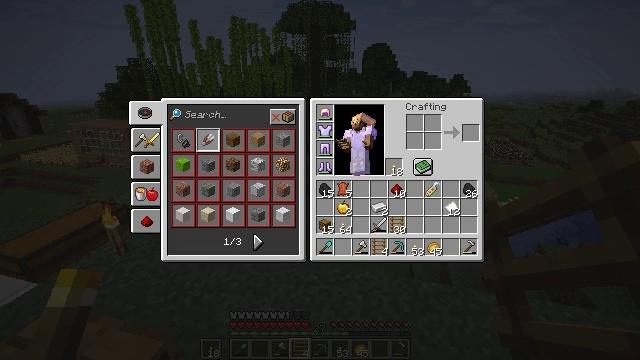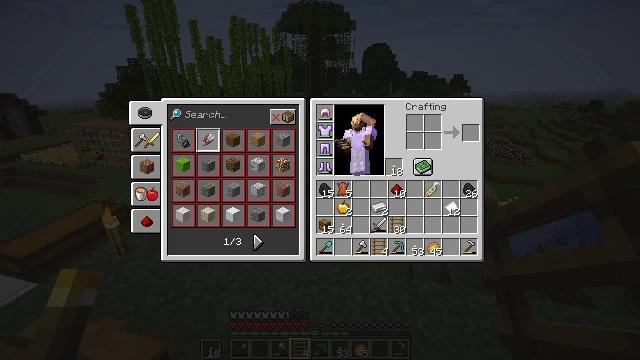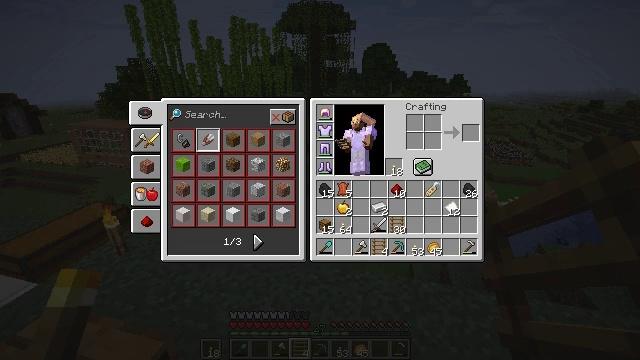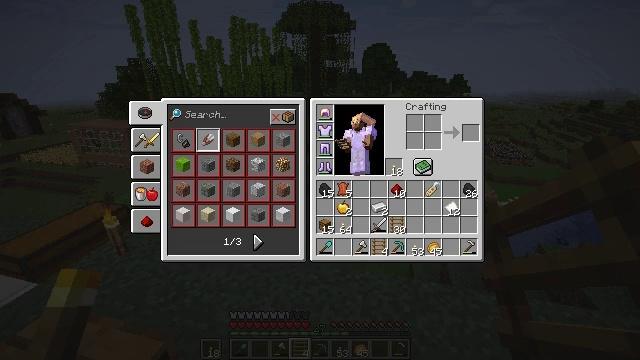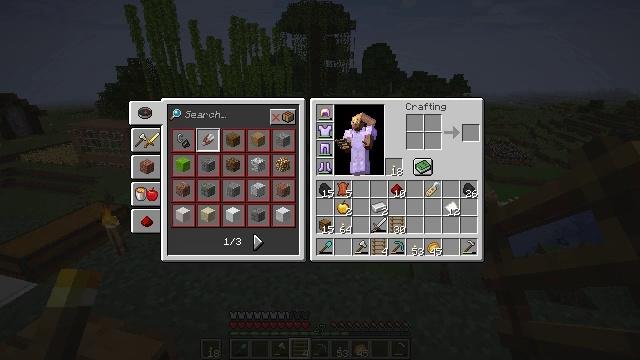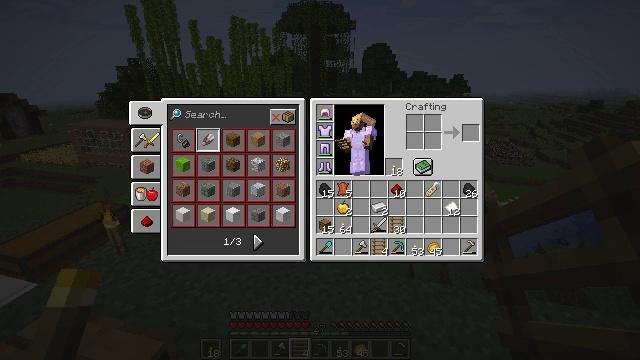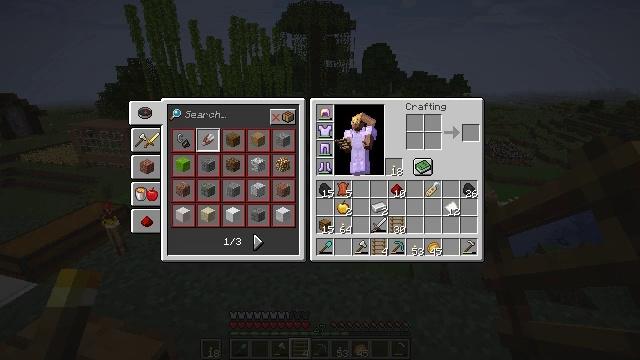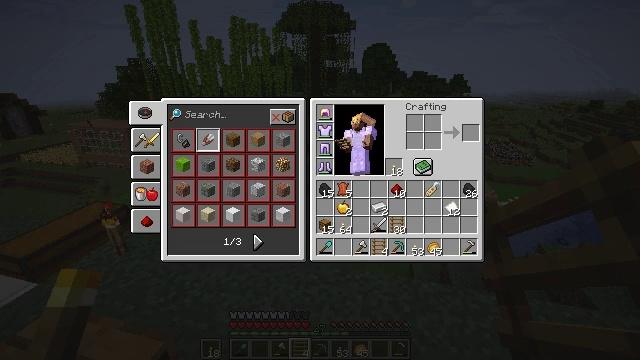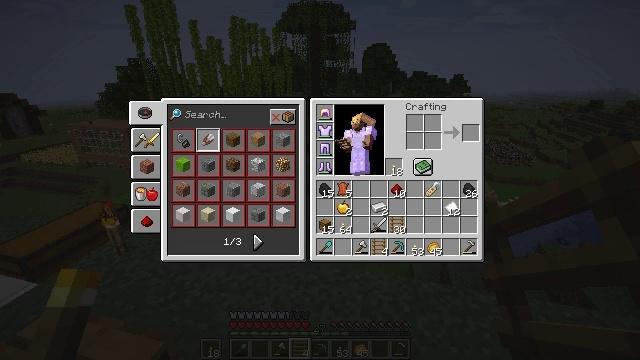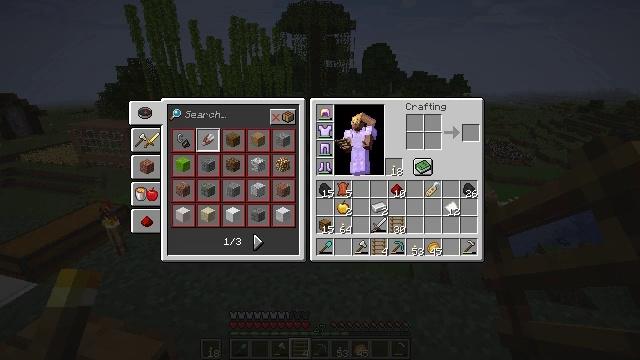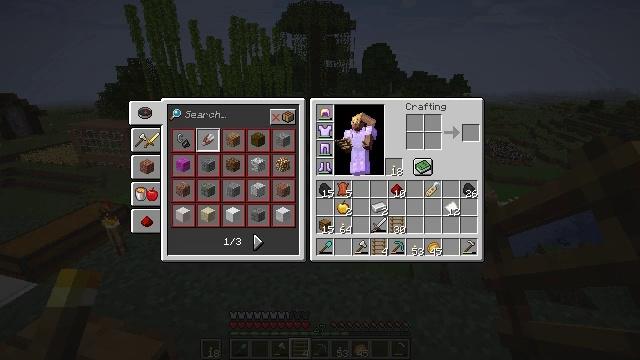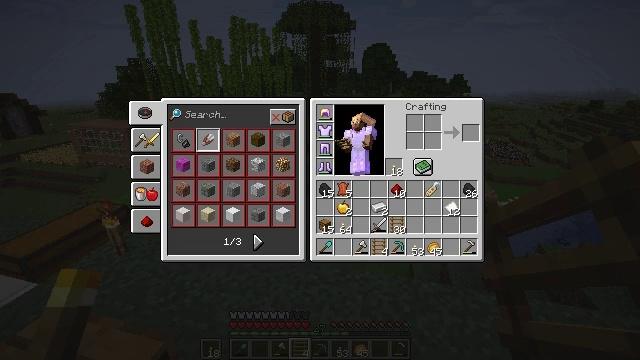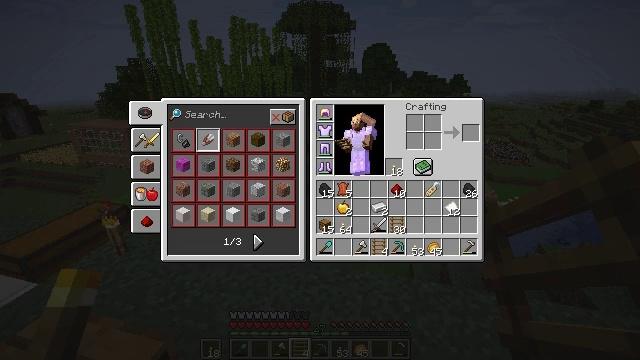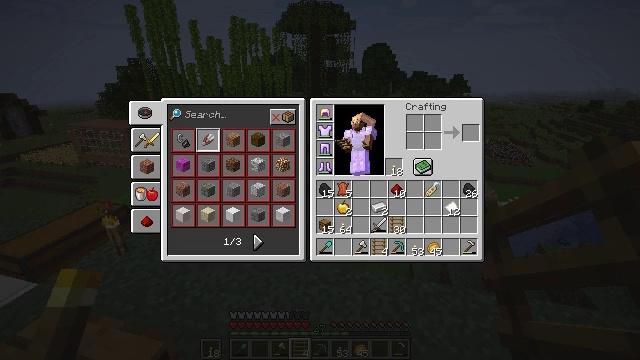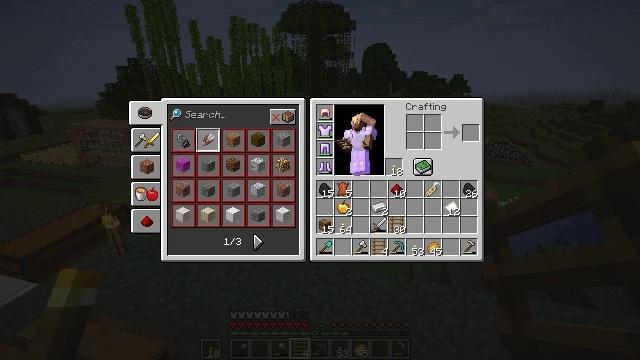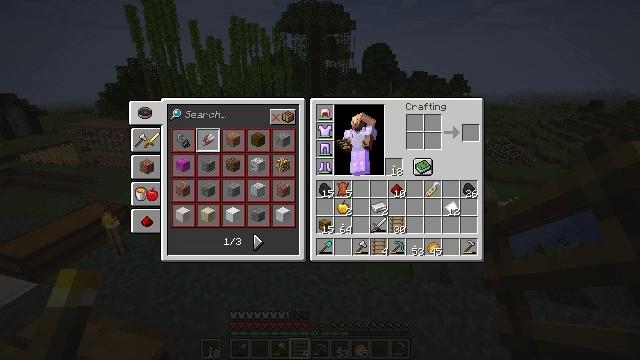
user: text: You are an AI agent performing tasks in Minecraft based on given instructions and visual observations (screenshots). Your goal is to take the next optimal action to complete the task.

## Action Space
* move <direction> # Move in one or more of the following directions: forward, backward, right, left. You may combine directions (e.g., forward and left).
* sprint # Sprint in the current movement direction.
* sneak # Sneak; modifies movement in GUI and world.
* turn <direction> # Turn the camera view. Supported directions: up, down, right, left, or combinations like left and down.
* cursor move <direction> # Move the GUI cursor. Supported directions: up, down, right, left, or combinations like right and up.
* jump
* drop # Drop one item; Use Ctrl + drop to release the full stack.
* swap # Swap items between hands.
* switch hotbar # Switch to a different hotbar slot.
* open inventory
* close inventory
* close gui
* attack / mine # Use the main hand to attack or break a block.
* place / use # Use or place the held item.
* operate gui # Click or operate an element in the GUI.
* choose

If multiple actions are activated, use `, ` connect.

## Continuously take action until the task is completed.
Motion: motion action
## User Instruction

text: Disassemble the ladder.
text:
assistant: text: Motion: no_op
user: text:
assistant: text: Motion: no_op
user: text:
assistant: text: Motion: no_op
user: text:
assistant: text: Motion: no_op
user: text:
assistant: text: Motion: no_op
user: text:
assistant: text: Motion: no_op
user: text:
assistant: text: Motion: no_op
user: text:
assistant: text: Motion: no_op
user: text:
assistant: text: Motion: no_op
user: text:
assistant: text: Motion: no_op
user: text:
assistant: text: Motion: no_op
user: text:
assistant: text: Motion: no_op
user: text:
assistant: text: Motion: no_op
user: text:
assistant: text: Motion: no_op
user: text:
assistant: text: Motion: no_op
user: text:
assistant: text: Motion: no_op
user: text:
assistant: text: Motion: no_op
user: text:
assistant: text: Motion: no_op
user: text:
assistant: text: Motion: no_op
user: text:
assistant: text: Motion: no_op
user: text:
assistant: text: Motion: no_op
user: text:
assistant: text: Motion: no_op
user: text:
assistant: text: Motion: no_op
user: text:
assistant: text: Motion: no_op
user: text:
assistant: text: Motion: no_op
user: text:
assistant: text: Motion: no_op
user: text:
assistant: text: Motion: no_op
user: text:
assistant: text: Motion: no_op
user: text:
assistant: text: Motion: no_op
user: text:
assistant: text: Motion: no_op